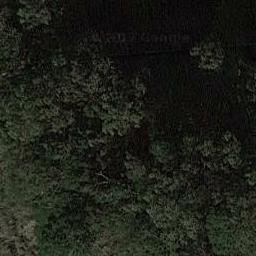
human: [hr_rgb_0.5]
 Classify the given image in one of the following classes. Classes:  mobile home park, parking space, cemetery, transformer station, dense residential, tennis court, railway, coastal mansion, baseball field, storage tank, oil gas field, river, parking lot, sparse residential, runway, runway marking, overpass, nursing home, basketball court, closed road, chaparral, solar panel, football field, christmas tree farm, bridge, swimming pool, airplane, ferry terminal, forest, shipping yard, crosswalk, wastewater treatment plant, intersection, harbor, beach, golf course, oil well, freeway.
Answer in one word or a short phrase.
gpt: forest